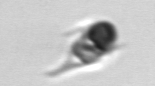
Label: Mesodinium